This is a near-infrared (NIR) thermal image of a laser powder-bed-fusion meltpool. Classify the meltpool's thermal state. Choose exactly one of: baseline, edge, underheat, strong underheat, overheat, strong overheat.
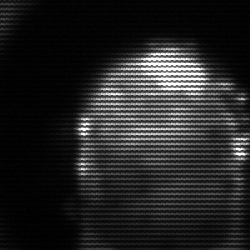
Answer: baseline